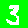
Digit: 3